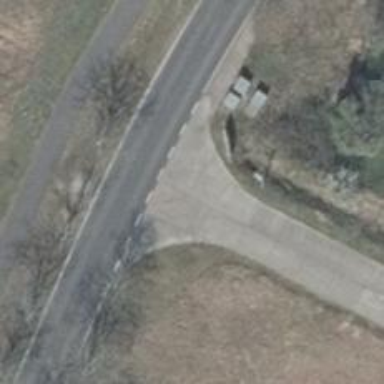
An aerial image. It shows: Road with "give way" sign.